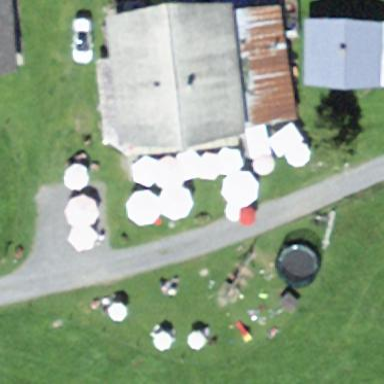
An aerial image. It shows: Outdoor seating area for leisure.